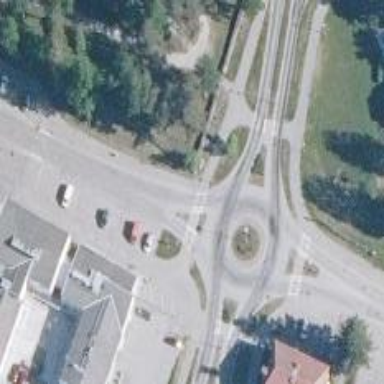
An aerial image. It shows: Asphalt cycleway with zebra crossing that has markings and island.